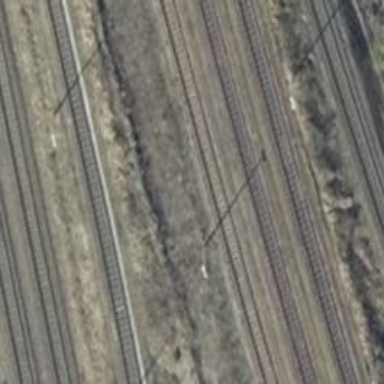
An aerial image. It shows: Railway yard used for servicing trains.